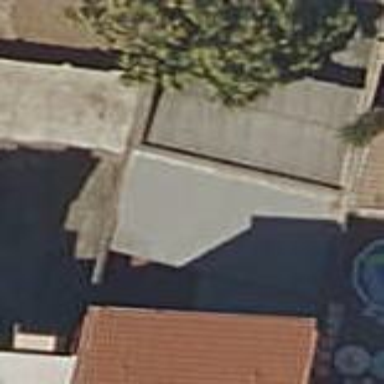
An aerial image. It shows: Carport building.